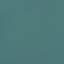
Land use / land cover class: SeaLake